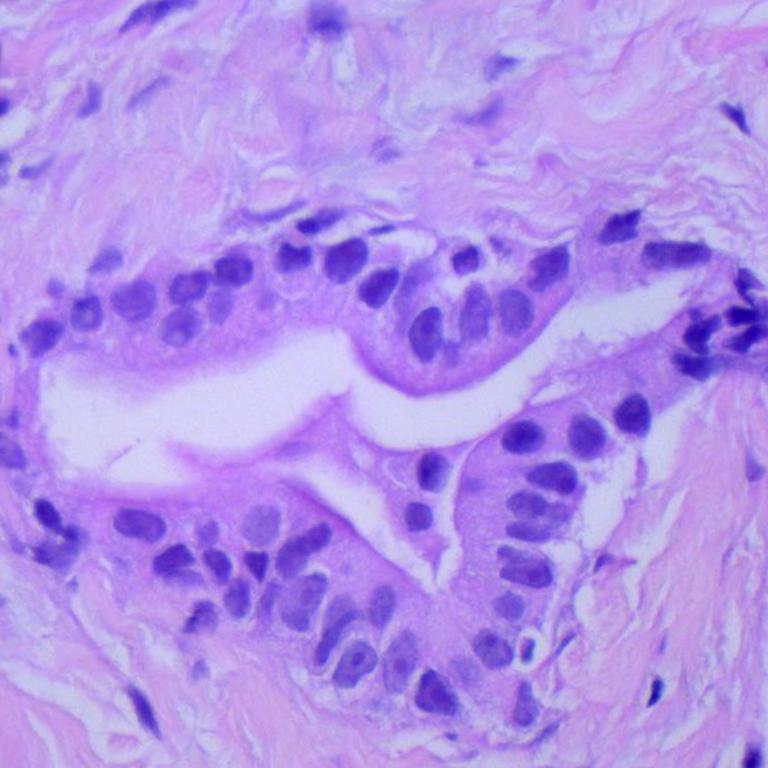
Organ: lung
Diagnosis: adenocarcinomas